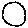
Label: circle